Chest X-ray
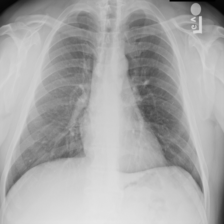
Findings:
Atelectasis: negative
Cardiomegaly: negative
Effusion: negative
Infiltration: negative
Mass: negative
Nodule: negative
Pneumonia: negative
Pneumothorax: negative
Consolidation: negative
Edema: negative
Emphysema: negative
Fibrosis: negative
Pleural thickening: negative
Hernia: negative